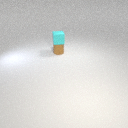
small cyan rubber cube above small brown rubber cylinder